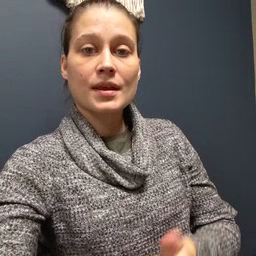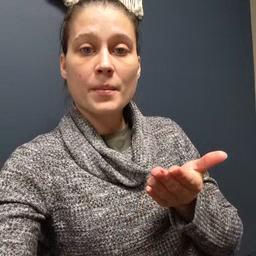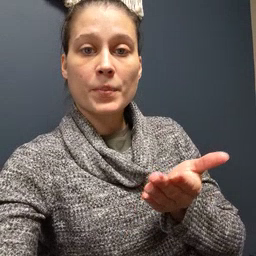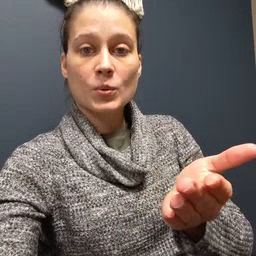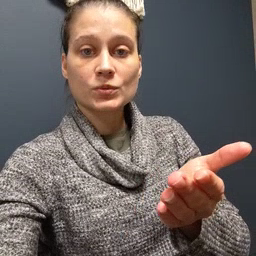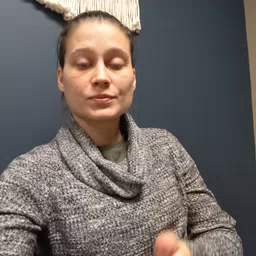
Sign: boat